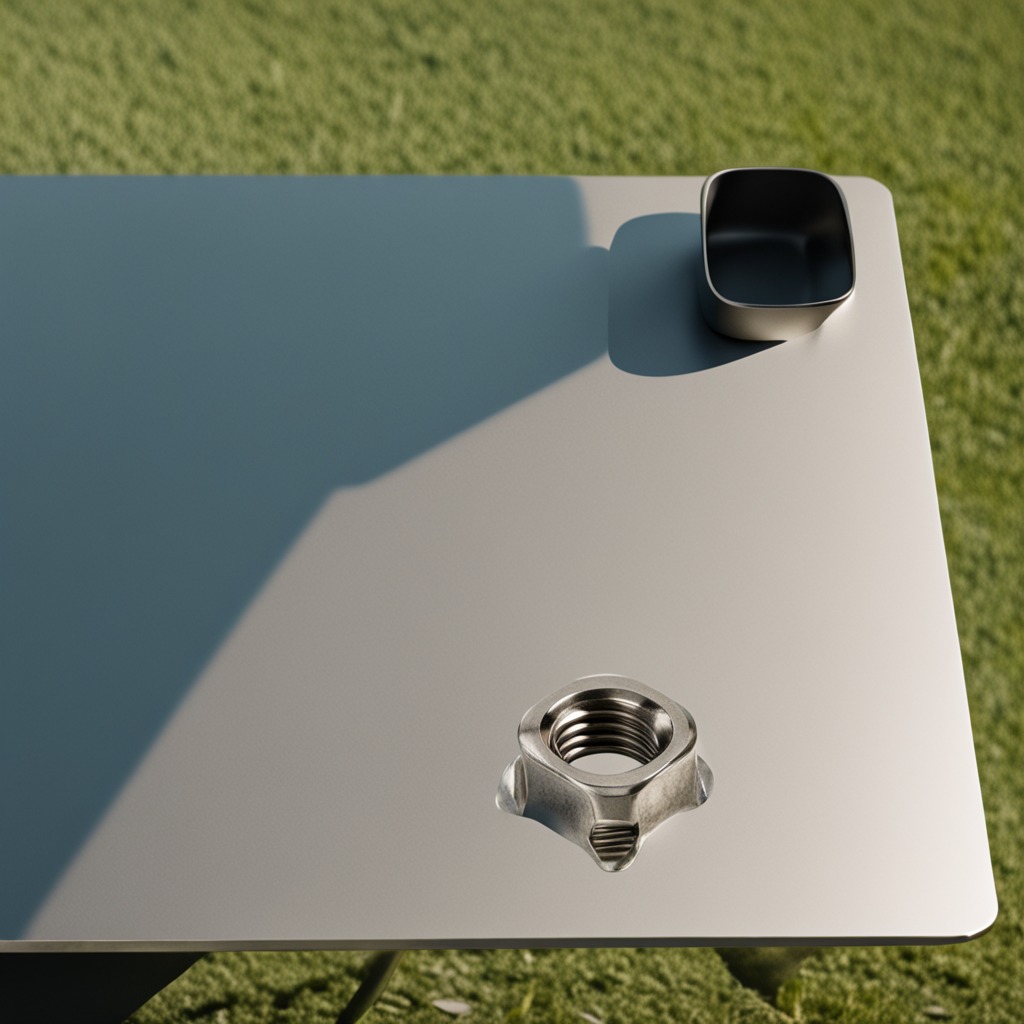
A metal nut is lying on a clean utility table in a temporary outdoor tool station afternoon light present textured surface.